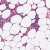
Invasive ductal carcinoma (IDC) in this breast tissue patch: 1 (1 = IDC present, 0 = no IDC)